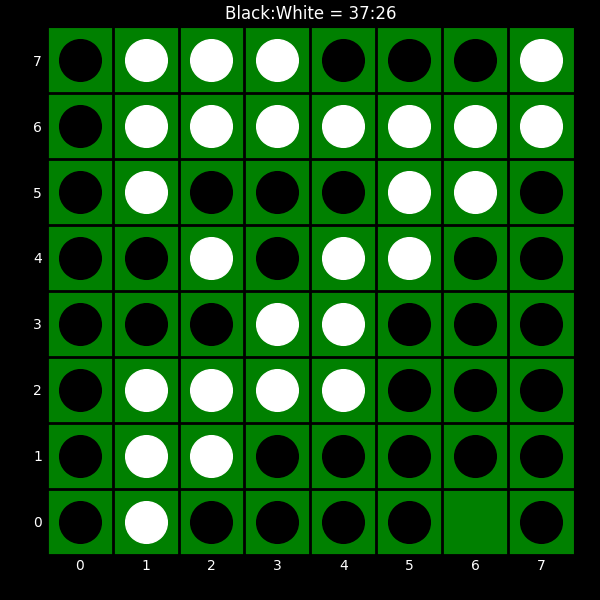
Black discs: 37
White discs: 26